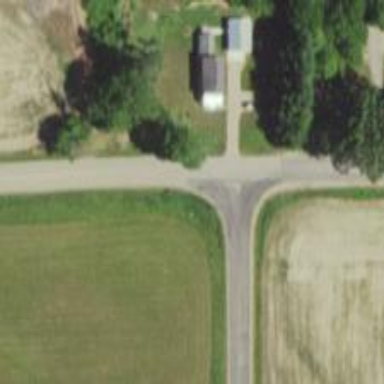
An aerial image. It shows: Residential road.